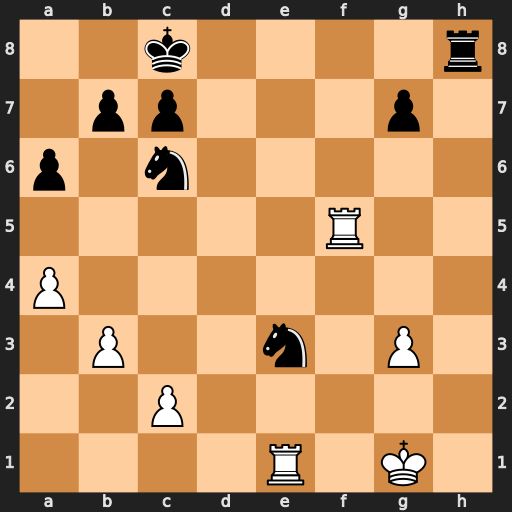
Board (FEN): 2k4r/1pp3p1/p1n5/5R2/P7/1P2n1P1/2P5/4R1K1
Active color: w
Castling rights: -
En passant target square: -
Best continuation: Rxe3